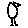
Label: bird